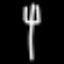
Label: fork